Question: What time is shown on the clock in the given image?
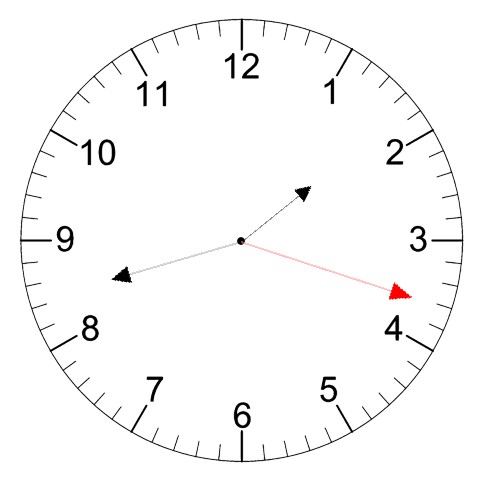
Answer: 01:42:18